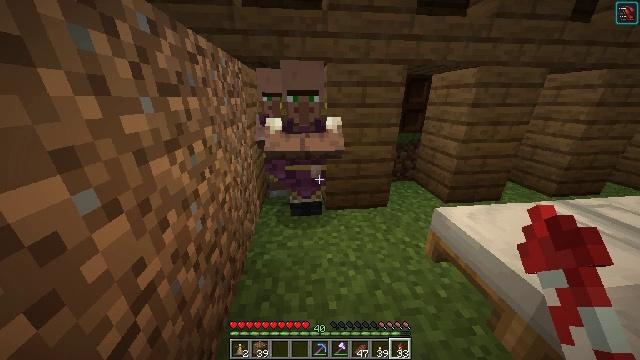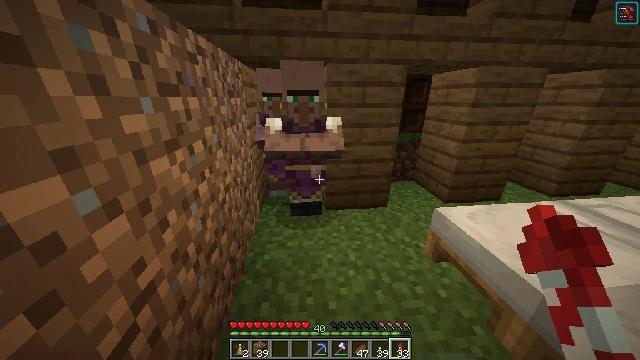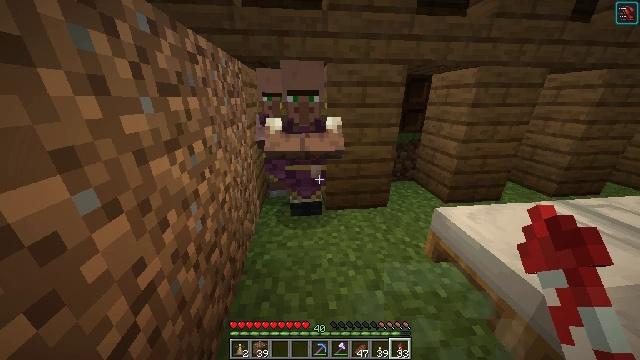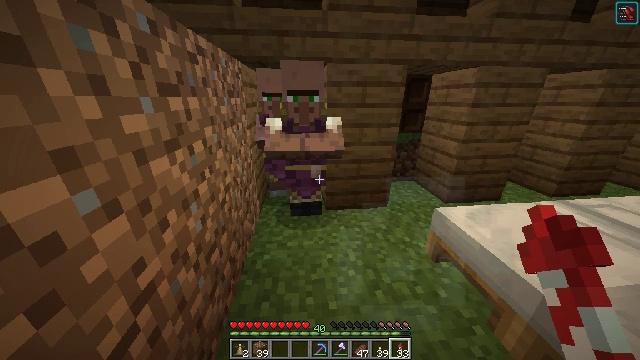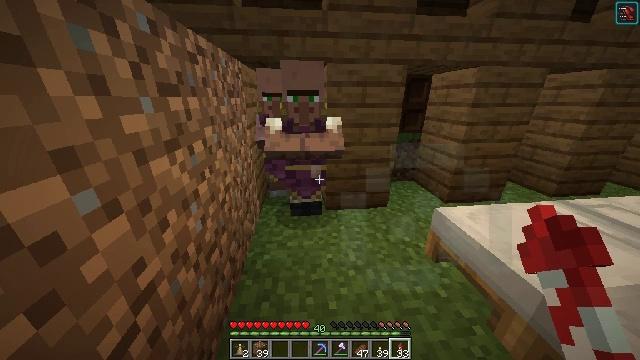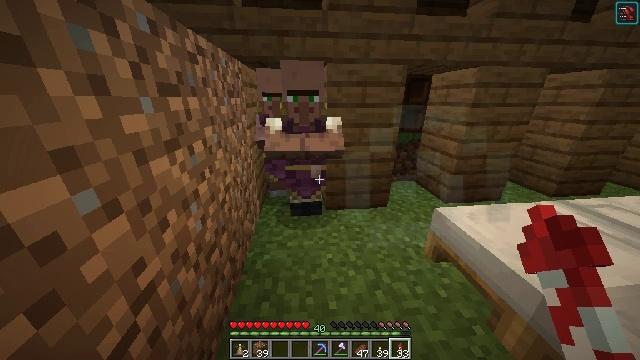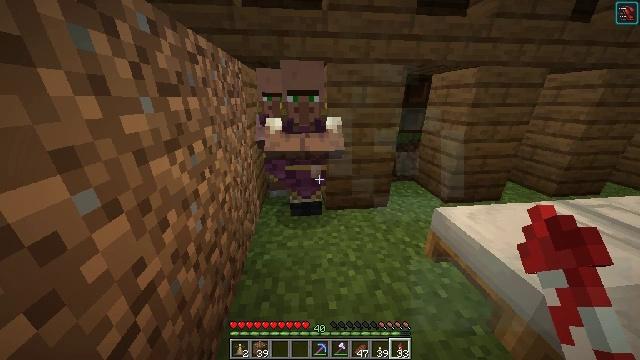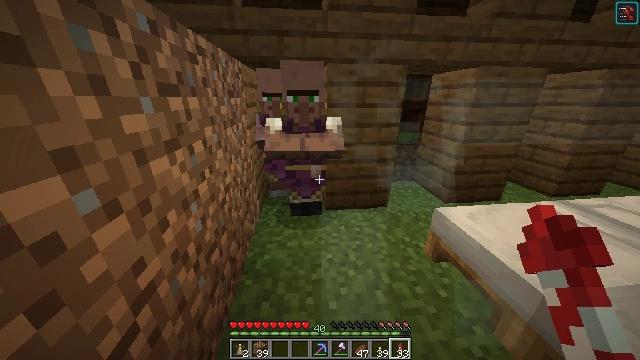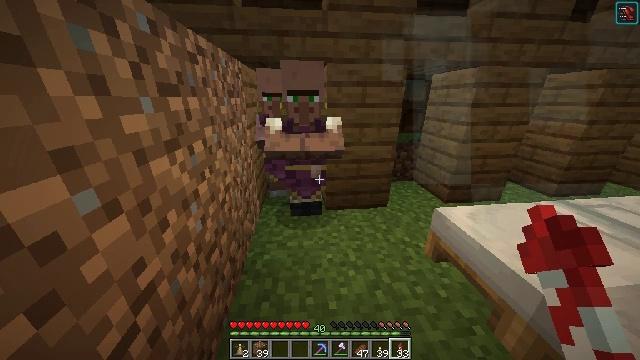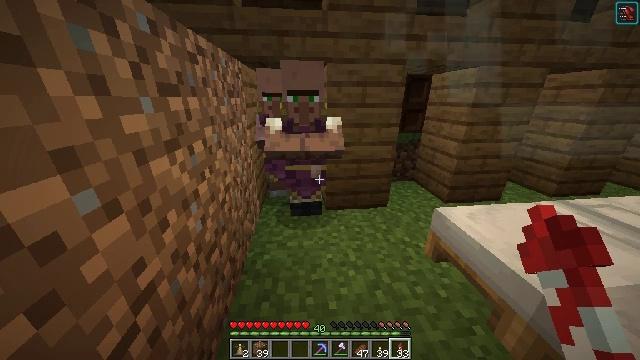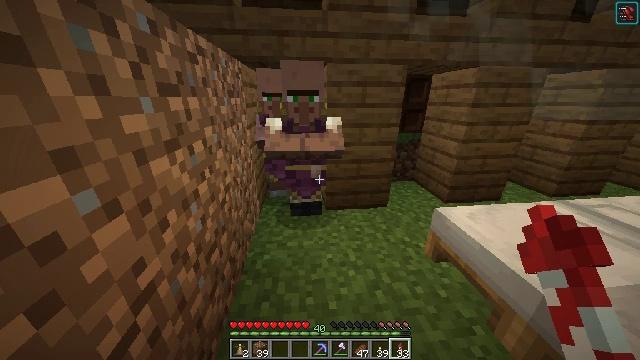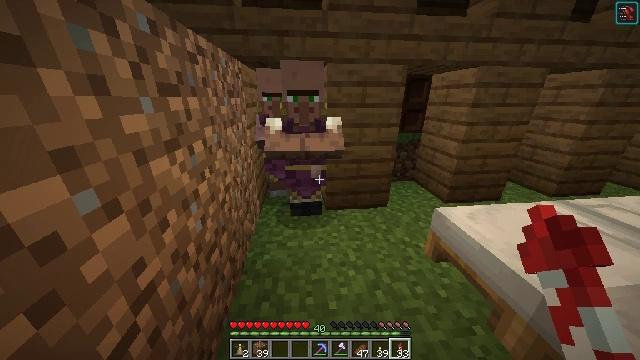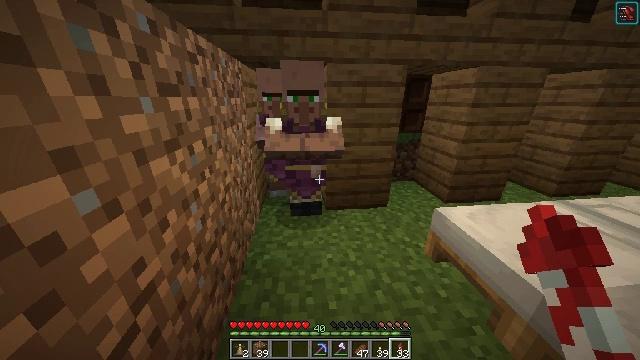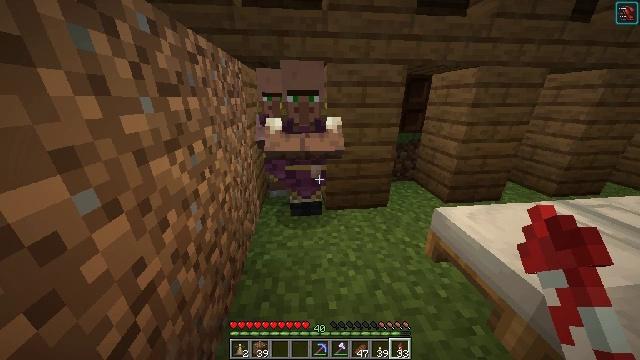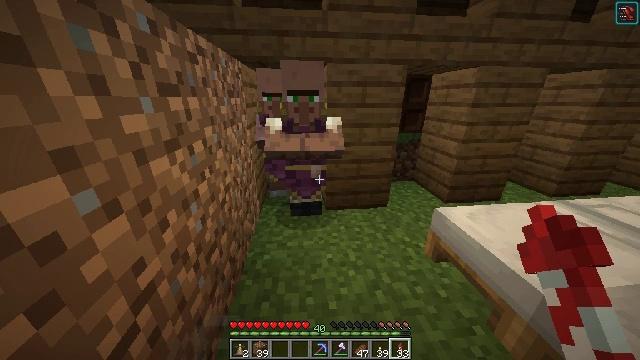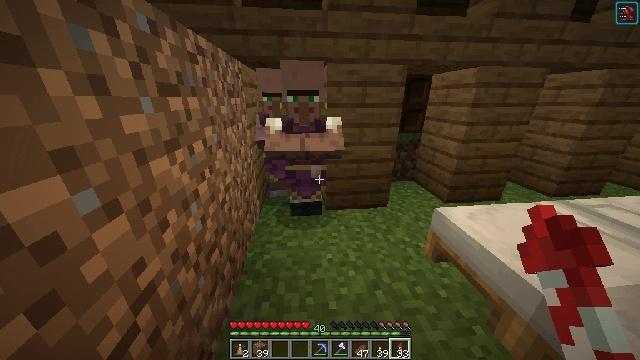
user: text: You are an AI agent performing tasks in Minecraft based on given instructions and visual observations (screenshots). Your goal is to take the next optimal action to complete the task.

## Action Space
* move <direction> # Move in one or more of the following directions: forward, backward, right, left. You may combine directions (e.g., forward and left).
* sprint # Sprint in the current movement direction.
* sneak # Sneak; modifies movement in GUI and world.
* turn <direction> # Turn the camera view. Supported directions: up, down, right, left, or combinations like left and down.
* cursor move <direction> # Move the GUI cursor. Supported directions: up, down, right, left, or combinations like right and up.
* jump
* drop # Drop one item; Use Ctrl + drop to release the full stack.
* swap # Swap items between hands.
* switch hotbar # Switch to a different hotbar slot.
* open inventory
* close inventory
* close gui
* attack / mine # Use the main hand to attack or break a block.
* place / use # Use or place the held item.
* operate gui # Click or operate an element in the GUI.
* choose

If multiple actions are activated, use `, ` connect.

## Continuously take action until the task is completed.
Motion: motion action
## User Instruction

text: Break the brewing stand to collect it.
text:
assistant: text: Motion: no_op
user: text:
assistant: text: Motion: no_op
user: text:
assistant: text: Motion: no_op
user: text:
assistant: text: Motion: no_op
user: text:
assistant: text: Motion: no_op
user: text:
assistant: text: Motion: no_op
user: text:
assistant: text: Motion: no_op
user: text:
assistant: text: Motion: no_op
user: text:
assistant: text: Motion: no_op
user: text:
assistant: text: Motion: no_op
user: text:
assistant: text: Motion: no_op
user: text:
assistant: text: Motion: no_op
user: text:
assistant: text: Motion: no_op
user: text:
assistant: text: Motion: no_op
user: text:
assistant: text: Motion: no_op
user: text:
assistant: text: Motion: no_op
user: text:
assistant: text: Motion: no_op
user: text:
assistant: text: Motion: no_op
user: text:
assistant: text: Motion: no_op
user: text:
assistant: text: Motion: no_op
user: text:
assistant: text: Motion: no_op
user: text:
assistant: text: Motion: no_op
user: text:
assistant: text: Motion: no_op
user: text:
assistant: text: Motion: no_op
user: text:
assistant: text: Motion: no_op
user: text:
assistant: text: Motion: no_op
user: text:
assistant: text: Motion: no_op
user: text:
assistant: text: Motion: no_op
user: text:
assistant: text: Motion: no_op
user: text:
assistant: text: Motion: no_op